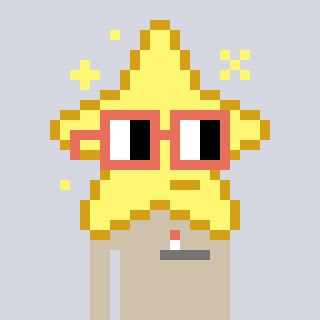
a pixel art character with square orange glasses, a star-shaped head and a bege-colored body on a cool background